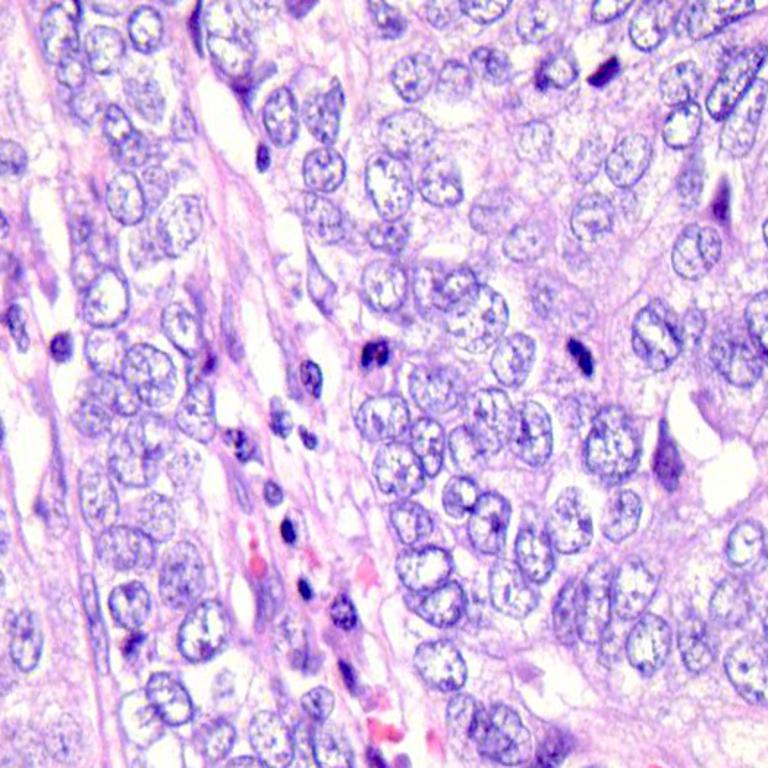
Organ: colon
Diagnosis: adenocarcinomas